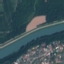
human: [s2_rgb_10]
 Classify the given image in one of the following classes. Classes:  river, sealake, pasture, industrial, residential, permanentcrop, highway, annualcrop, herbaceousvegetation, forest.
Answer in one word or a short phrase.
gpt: River